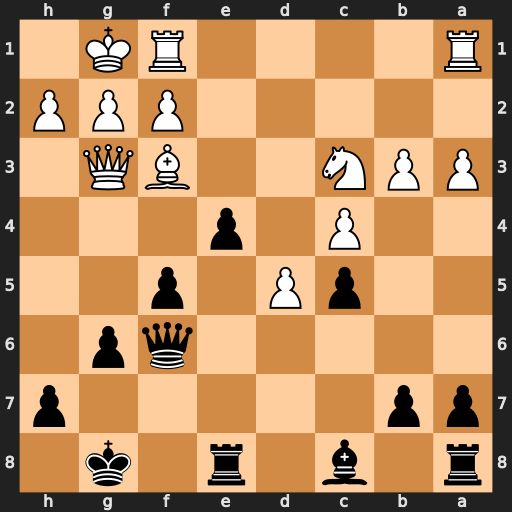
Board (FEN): r1b1r1k1/pp5p/5qp1/2pP1p2/2P1p3/PPN2BQ1/5PPP/R4RK1
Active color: b
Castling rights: -
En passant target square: -
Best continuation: f4 Nxe4 Rxe4 Bxe4 fxg3